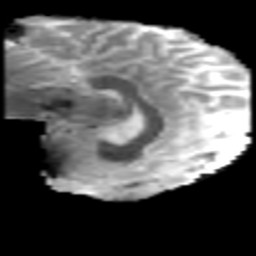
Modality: MD
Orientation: sagittal
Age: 30
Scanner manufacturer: philips
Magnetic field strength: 3 T
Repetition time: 8.6 s
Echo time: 0.127 s